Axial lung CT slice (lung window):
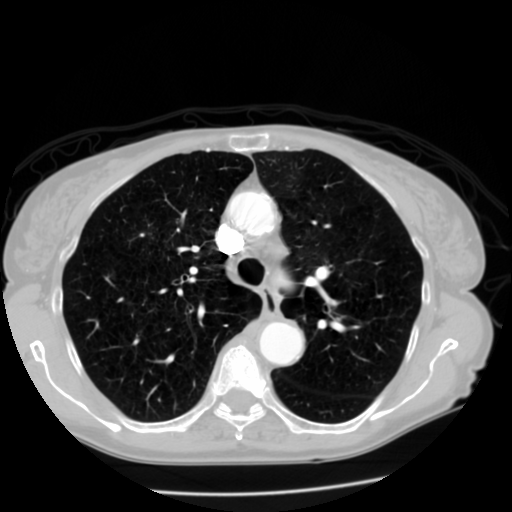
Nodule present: no